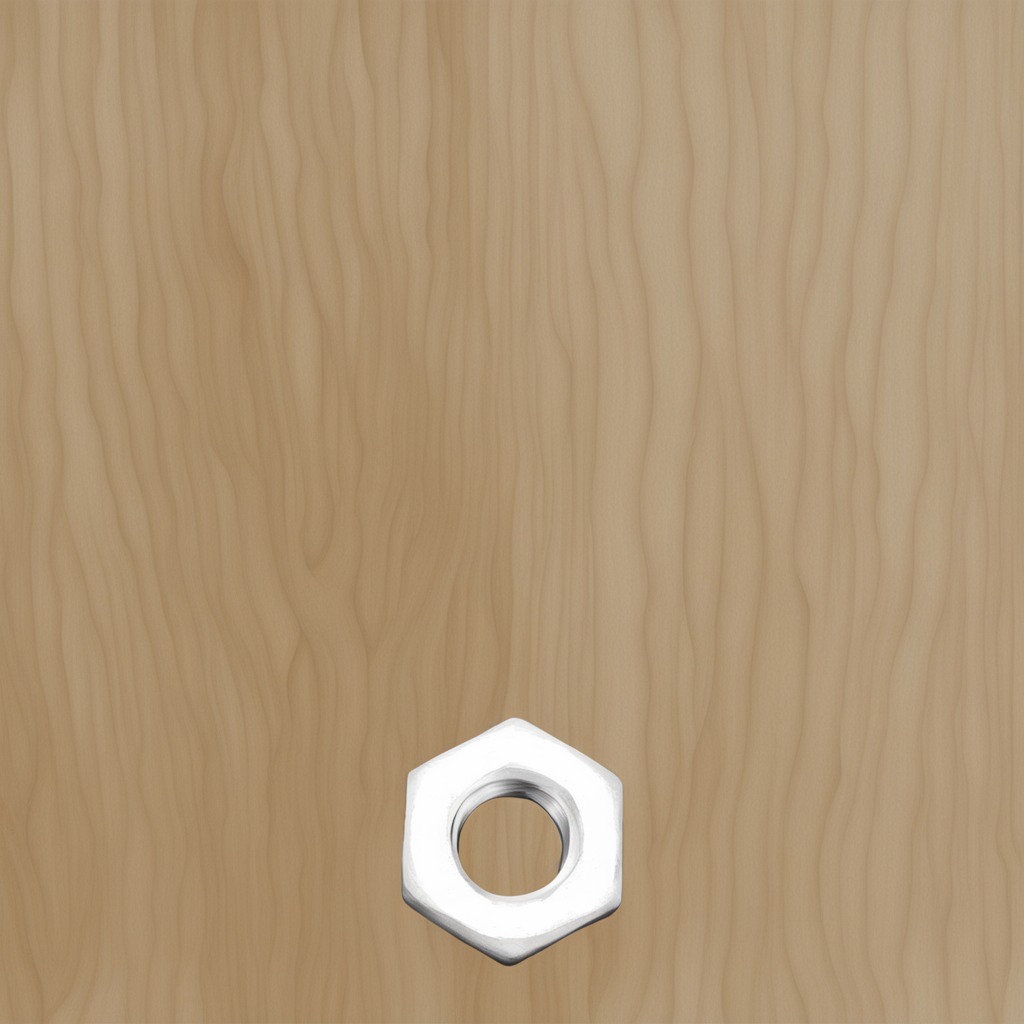
A metal nut is lying on the plywood surface in a paint workshop.